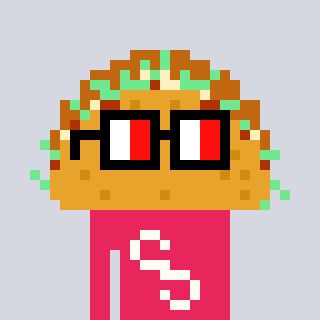
a pixel art character with square glasses with black frames and red eyes, a taco-shaped head and a redpinkish-colored body on a cool background